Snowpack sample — Loveland Pass, Silver Plume, Colorado, USA (12/14/25, 10:50 AM MST)
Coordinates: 39.664, -105.882
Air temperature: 36 °F
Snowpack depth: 67 cm
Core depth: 10 cm
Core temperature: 50 °F
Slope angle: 6°, slope face: 326°
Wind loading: low
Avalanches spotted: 0
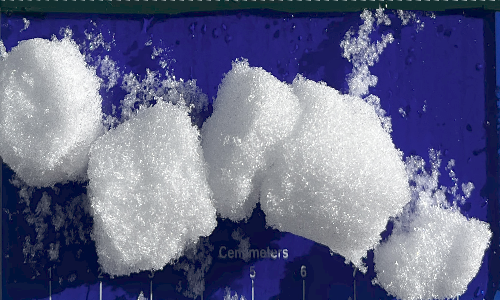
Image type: core
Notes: No avalanches spotted, very late start to the season with minimal snowpack